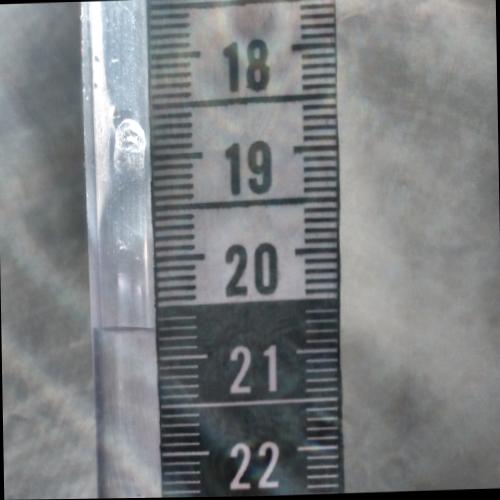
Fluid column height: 20.7 cm